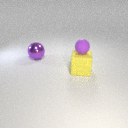
large yellow rubber cube to the right of large purple metal sphere